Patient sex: M
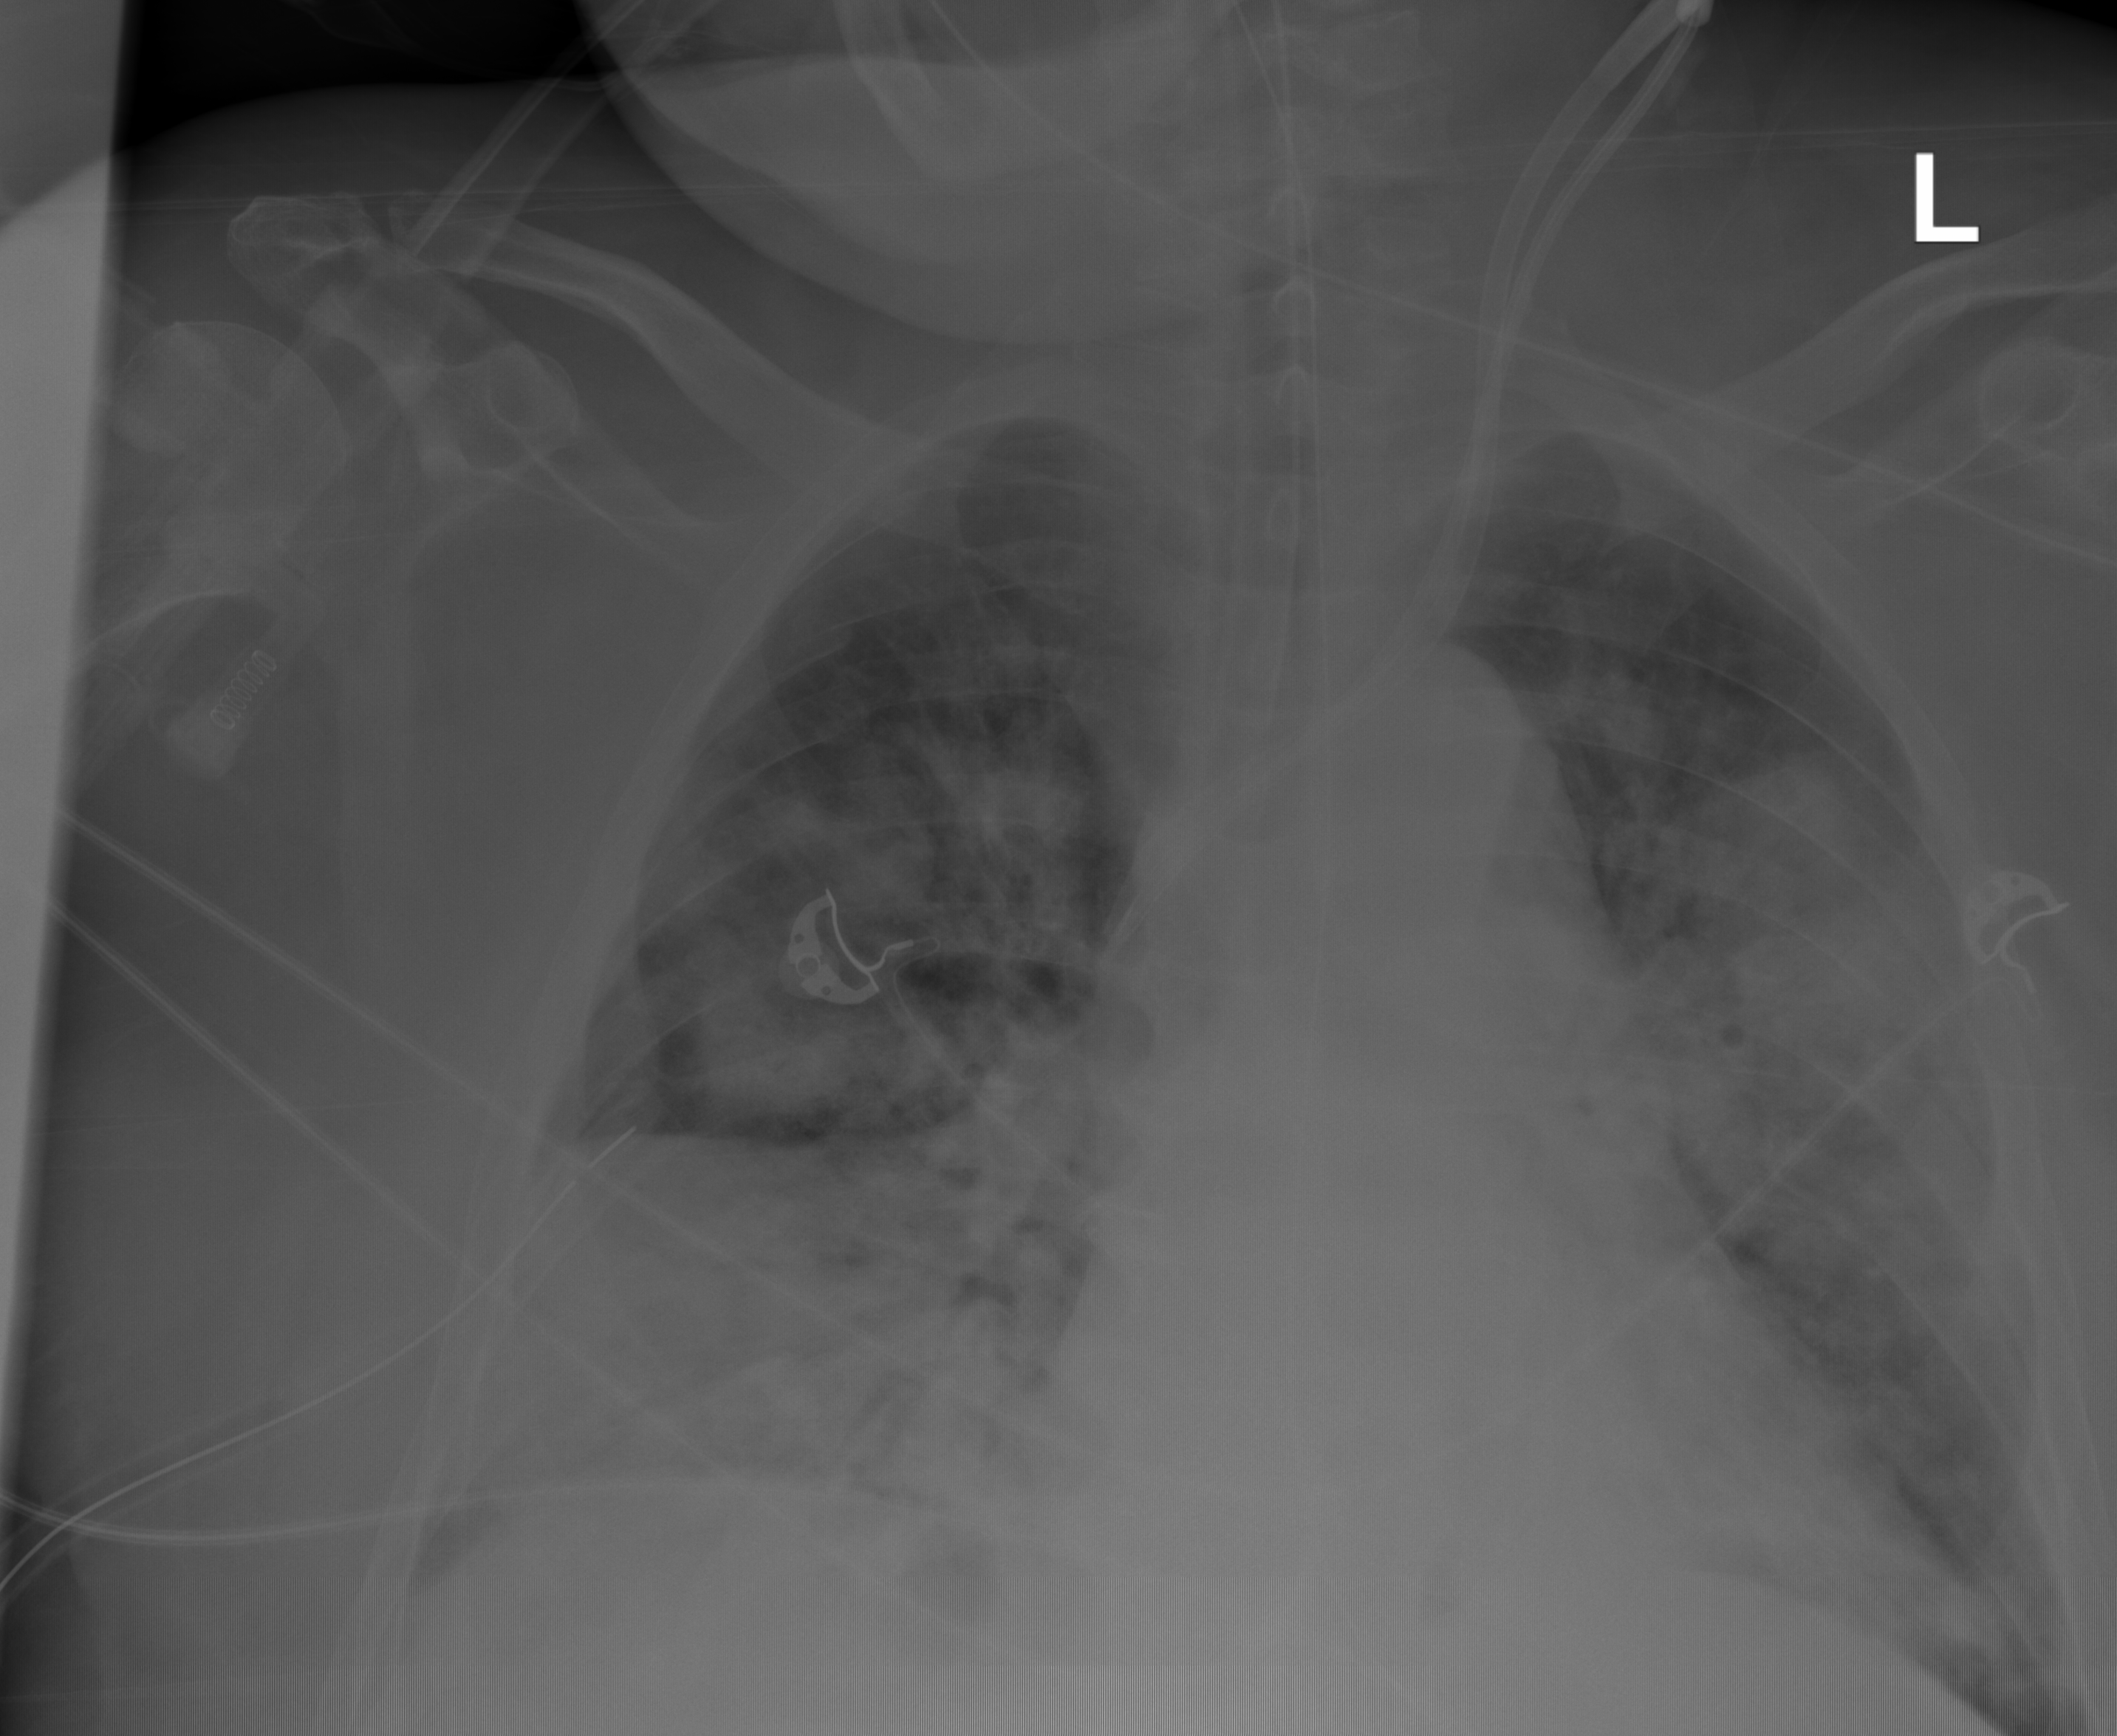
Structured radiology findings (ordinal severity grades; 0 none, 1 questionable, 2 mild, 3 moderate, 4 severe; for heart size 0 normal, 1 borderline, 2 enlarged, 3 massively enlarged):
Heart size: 2
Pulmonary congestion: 2
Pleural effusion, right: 2
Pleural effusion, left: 2
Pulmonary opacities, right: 3
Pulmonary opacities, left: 3
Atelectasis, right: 3
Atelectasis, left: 3